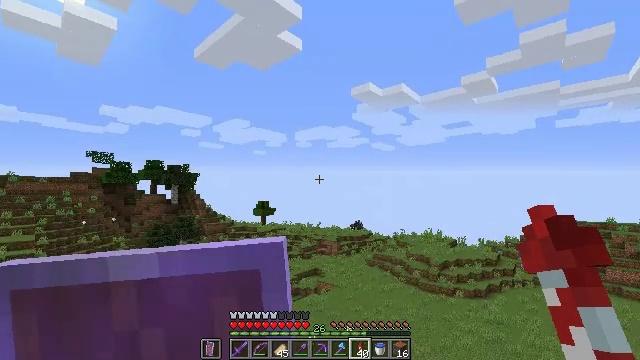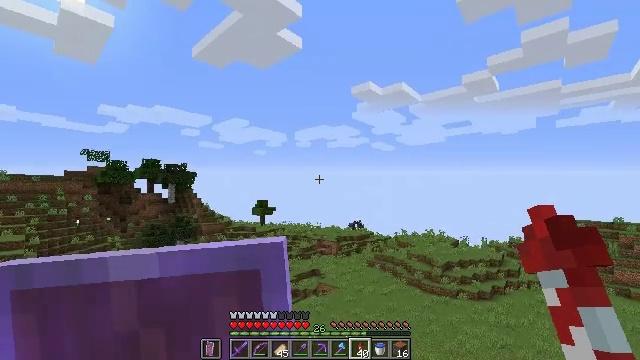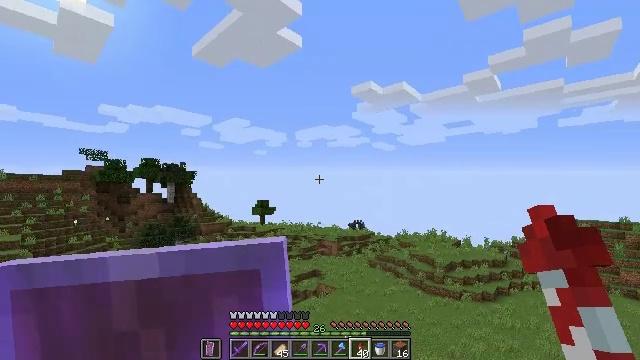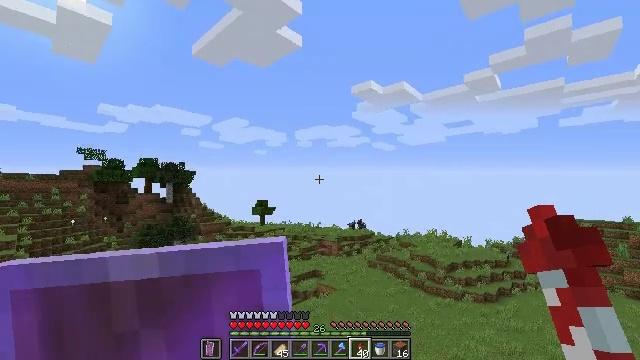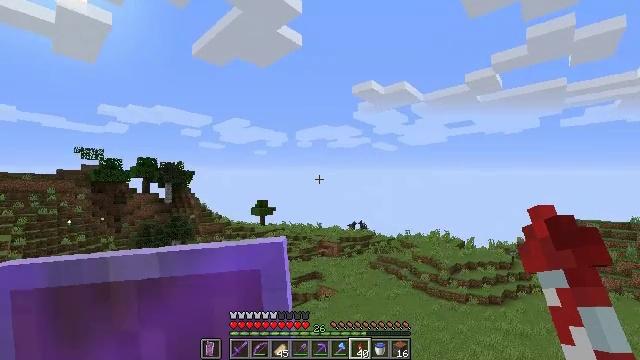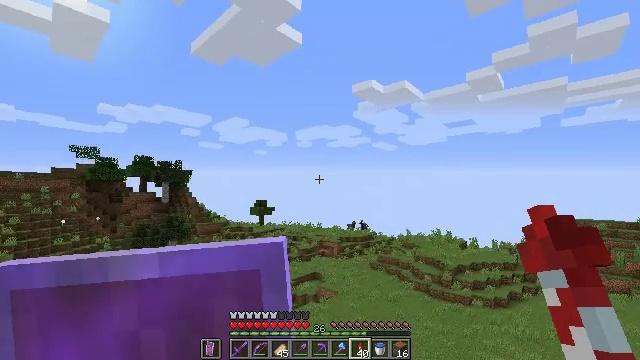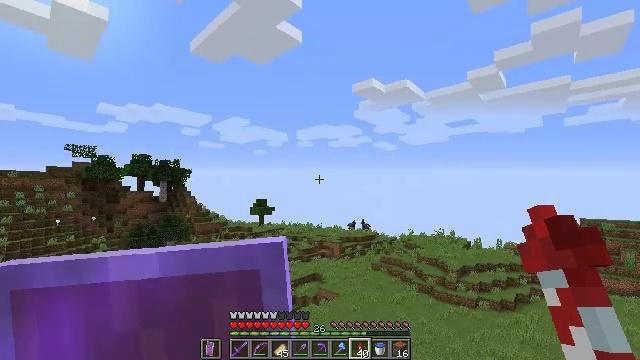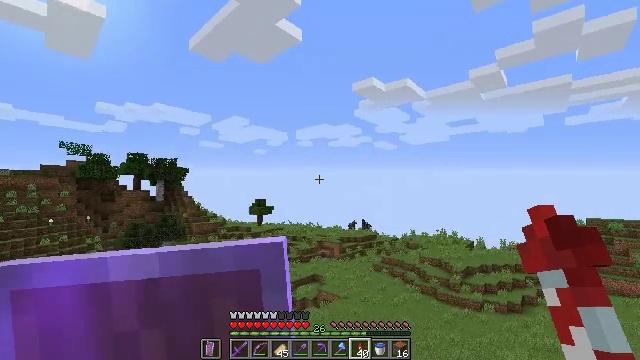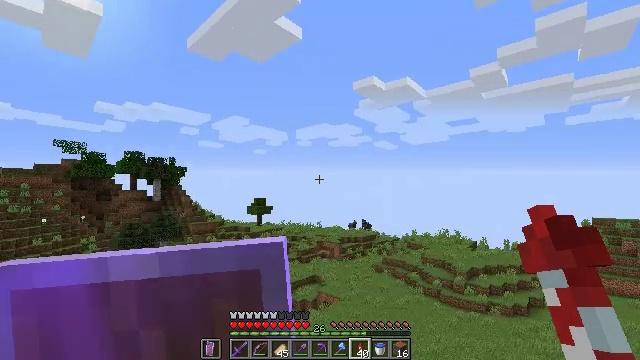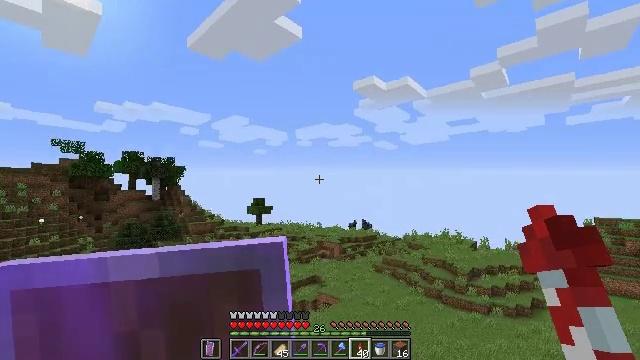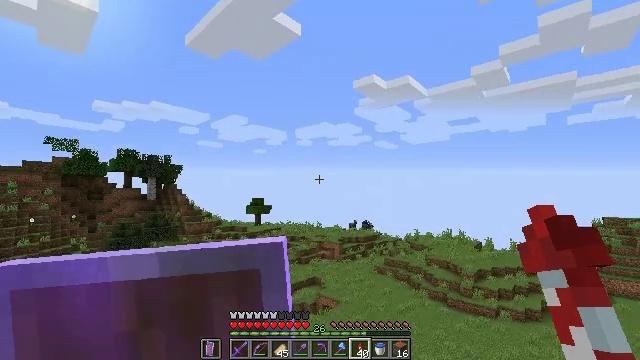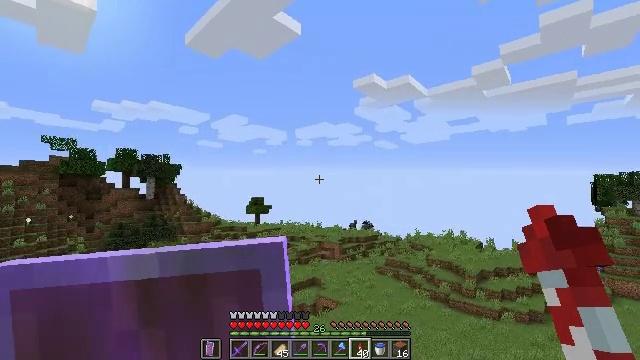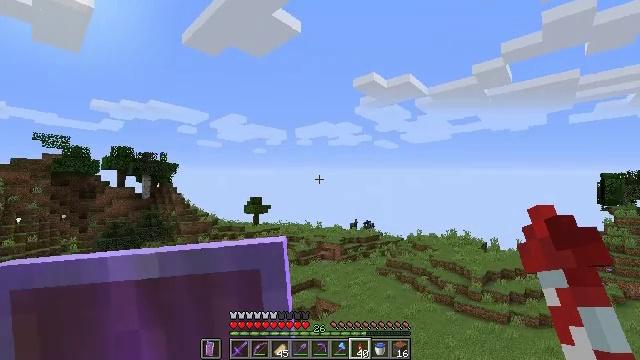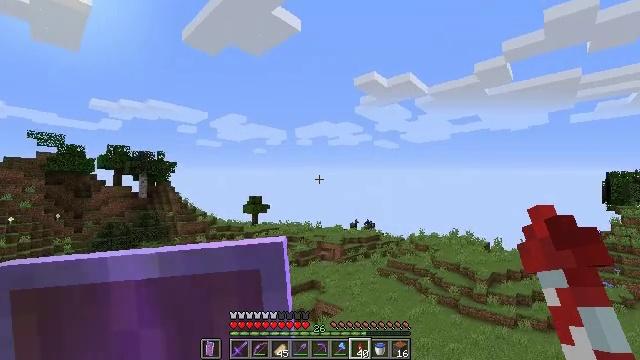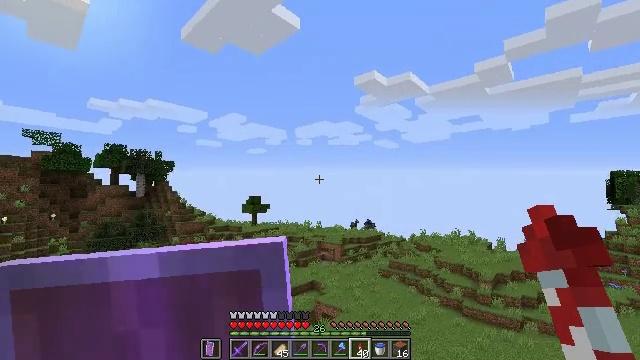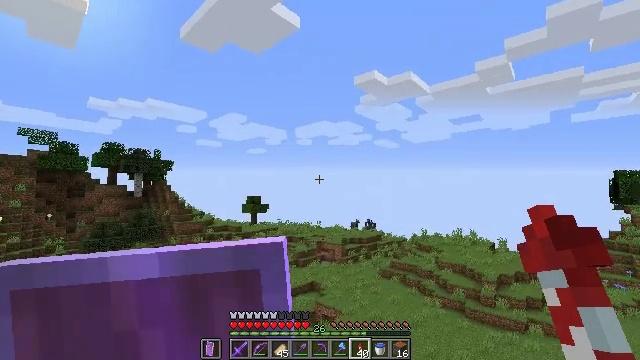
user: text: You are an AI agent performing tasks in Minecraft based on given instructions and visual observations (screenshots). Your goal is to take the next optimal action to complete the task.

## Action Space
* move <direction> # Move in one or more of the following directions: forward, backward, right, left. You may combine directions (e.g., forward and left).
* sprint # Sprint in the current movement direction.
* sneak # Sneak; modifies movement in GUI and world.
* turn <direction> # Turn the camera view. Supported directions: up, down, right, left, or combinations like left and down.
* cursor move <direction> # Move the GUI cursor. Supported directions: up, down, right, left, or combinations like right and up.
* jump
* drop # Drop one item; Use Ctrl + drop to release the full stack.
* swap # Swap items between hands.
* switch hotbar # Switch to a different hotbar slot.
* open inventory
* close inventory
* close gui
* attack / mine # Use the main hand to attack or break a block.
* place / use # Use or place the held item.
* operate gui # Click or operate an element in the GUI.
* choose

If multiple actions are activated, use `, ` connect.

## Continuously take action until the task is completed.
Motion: motion action
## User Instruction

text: drop acacia leaves
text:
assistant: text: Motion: no_op
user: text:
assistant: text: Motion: no_op
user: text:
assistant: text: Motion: no_op
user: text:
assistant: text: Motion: no_op
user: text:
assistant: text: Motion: no_op
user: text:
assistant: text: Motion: no_op
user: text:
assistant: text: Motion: no_op
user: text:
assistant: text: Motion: no_op
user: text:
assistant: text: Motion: no_op
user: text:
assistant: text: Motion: no_op
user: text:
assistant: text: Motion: no_op
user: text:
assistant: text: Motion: no_op
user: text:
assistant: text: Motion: no_op
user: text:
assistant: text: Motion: no_op
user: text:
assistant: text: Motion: no_op
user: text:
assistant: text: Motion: no_op
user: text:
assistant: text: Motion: no_op
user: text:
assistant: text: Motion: no_op
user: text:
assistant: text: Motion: no_op
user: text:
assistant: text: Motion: no_op
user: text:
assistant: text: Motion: no_op
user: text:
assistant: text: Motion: no_op
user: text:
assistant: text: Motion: no_op
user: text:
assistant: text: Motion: no_op
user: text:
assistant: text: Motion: no_op
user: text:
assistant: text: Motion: turn right and up
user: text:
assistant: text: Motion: turn right and up
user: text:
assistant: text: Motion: no_op
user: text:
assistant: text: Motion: no_op
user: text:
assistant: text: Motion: turn right